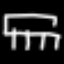
Label: bed